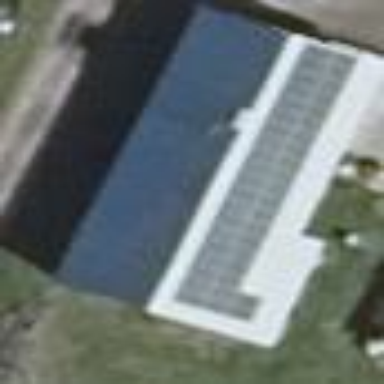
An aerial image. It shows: Building with gabled roof. The roof orientation is along the structure.